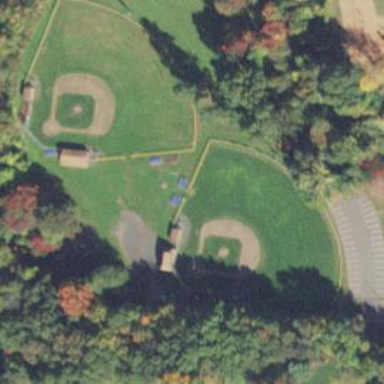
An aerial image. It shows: Baseball pitch for leisure and sports activities.